Question: I have a 'UIButton' in my app, where instead of text I give it an image, as it servers as a thumbnail button that will present the full image upon being tapped.
I saw <URL> as seemingly the accepted implementation of this, but with images smaller than the button themselves, the image view doesn't actually fill the button as the contentMode should, or as it would with an image view, as shown below:

As you can see, with the image view it expands properly, but with the button it doesn't. (The button background is set to blue so you can see where it's not showing up.)
The code I'm doing is dead simple:
'''
myButton.setImage(UIImage(named: "pokemon"), forState: .Normal)
myButton.imageView!.contentMode = .ScaleAspectFill
'''
How do I change it so that it fills it properly?
<URL>
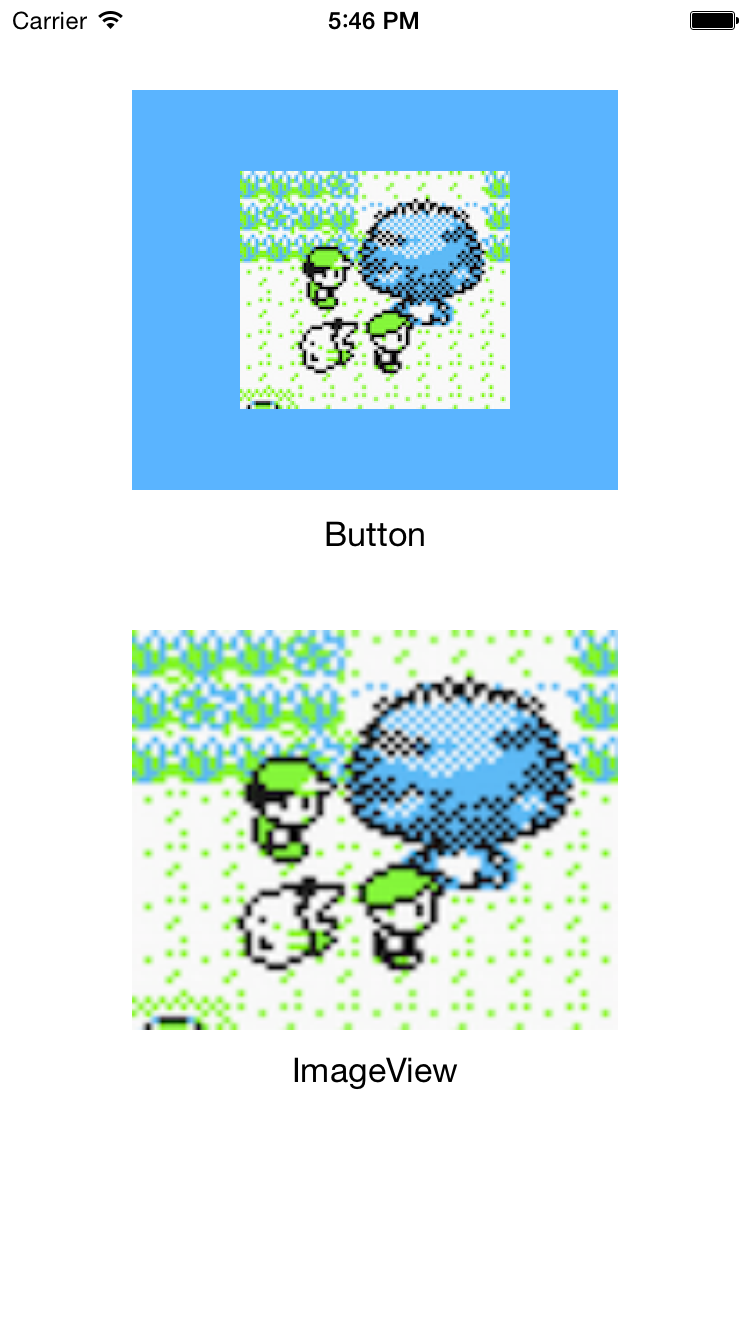
Answer: Setting 'contentHorizontalAlignment' and 'contentVerticalAlignment' to '.Fill' on the 'UIButton' makes it extend fully.